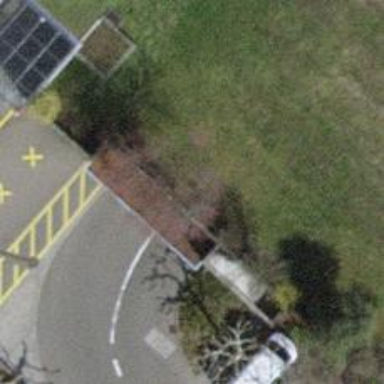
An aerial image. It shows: Charging station.